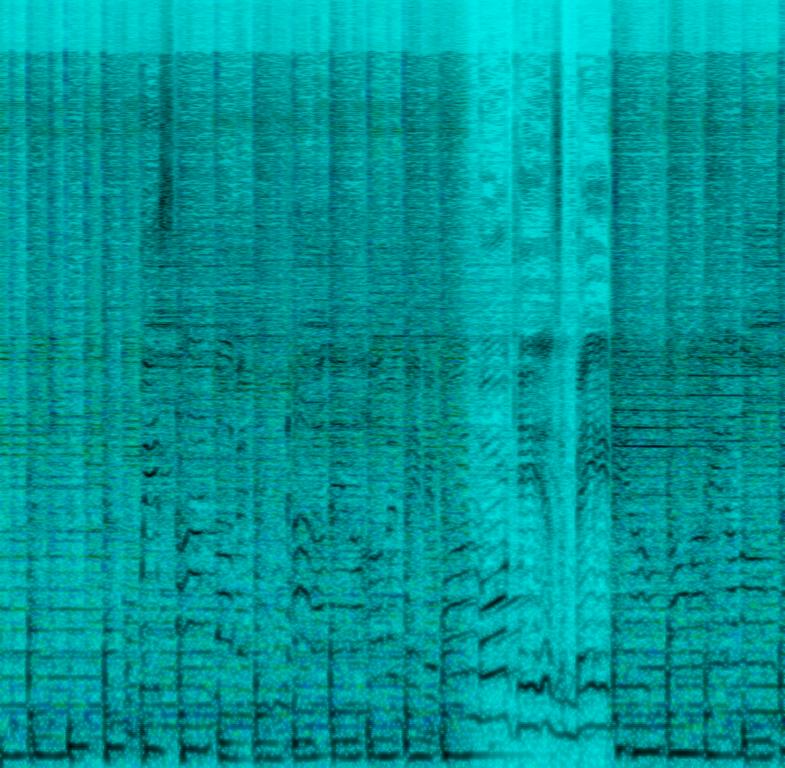
This is a rock-n-roll music piece. There is a male vocalist in the lead singing in a gritty manner. The electric guitar is playing a simple tune with the backing of the bass guitar. The rhythmic background consists of a basic upbeat acoustic rock drum beat. There is a groovy feel to this piece. It could be playing in the background at a rock bar. It could also be used in the soundtrack of a feelgood movie during road trip scenes.